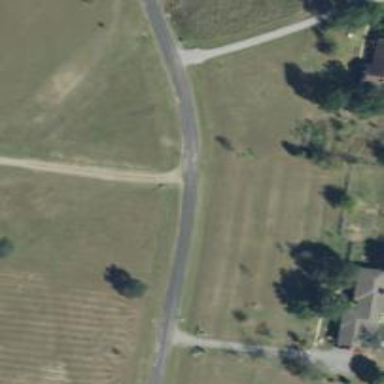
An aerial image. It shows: Driveway leading to service road.